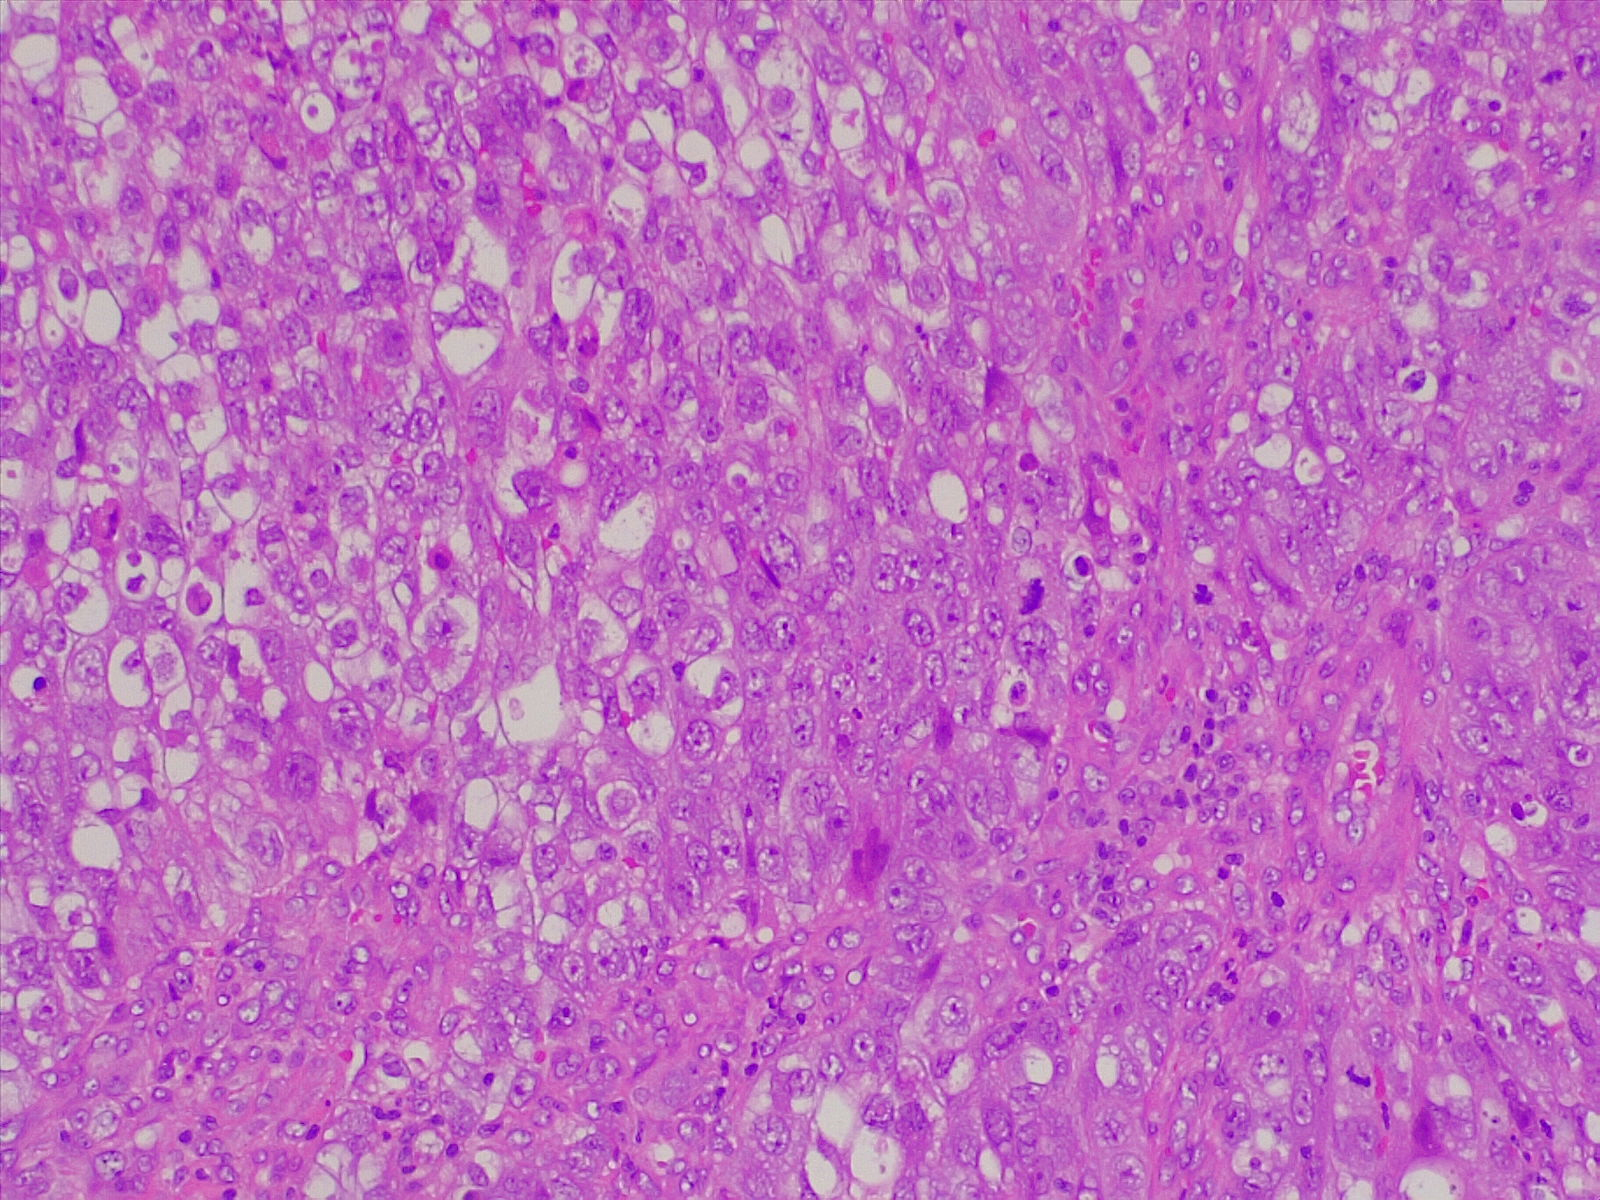
Label: lung adenocarcinoma, poorly differentiated